Question: Here is my code.
'''
NSString *target = @"http://www.google.com/";
NSString *html = [NSString stringWithContentsOfURL: [NSURL URLWithString:@"%@", target] encoding: -<PHONE> error: nil];
'''
My code gives me the error above
'''
Too many arguments to method call expected 1 have 2
'''
Somebody help me..

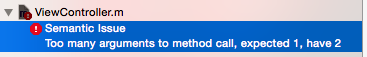
Answer: Issue is with the following code snippet:
'''
[NSURL URLWithString:@"%@", target]
'''
You don't need to specify the type specifier there.
You need to change your code like:
'''
NSString *target = @"http://www.google.com/";
NSString *html = [NSString stringWithContentsOfURL: [NSURL URLWithString:target] encoding:NSUTF8StringEncoding error: nil];
'''